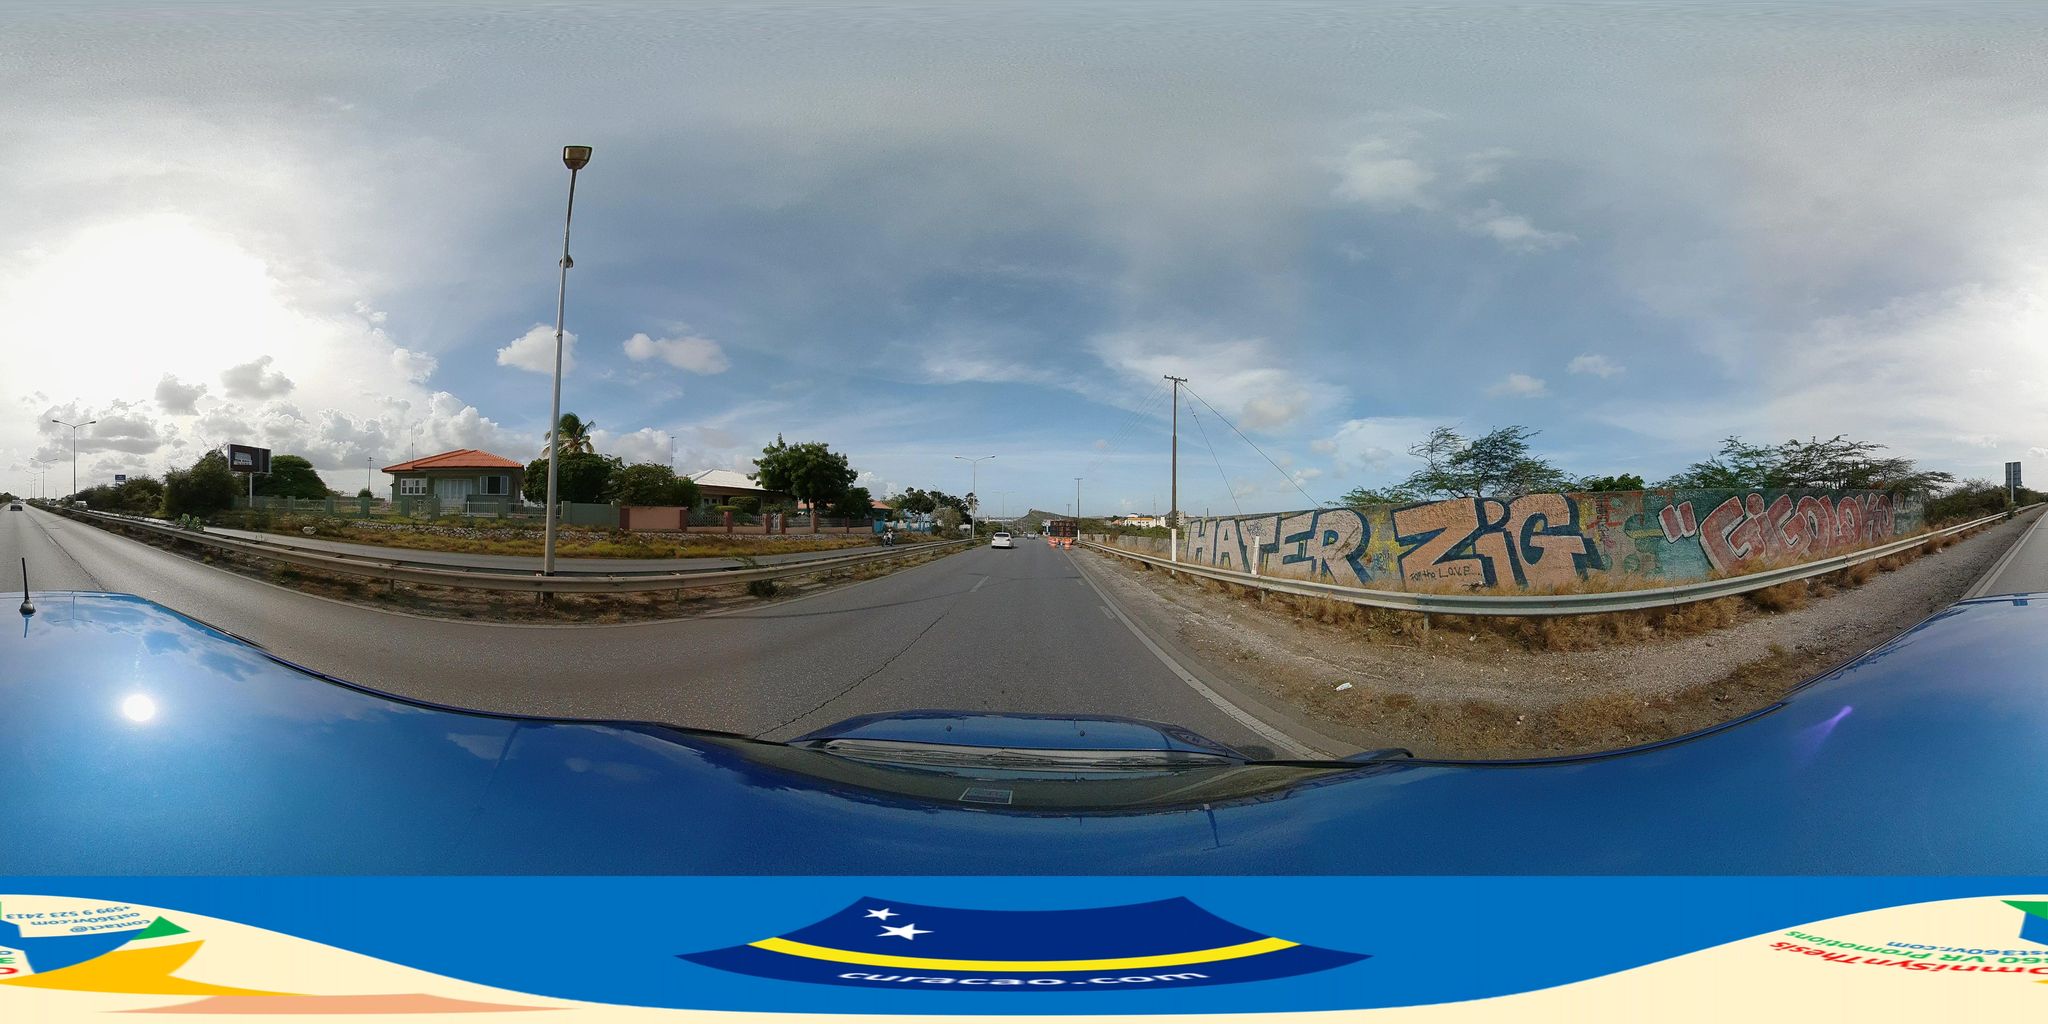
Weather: clear
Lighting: day
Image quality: good
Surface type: cycling surface
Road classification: trunk_link, residential
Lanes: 1
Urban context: suburban or peri-urban
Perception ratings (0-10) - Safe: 0.76, Lively: 1.54, Beautiful: 5.34, Boring: 1.55, Depressing: 4.81, Wealthy: 6.04